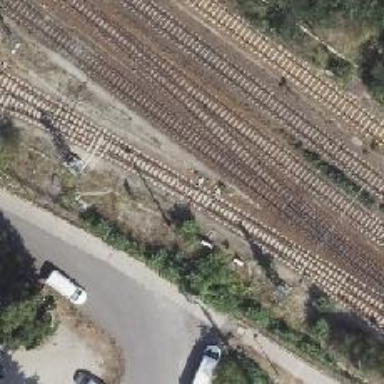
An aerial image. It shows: Railway yard in service.